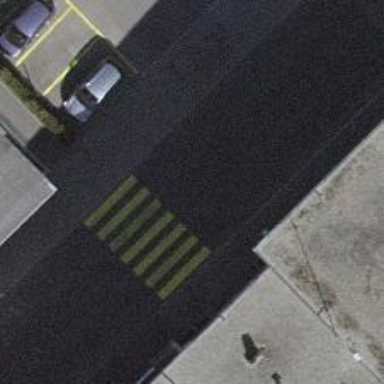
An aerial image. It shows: Marked zebra crossing on the road.